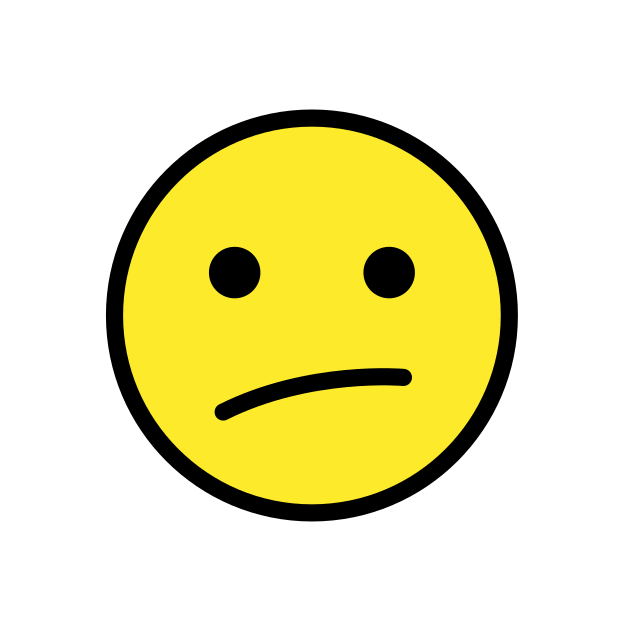
face with diagonal mouth